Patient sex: M
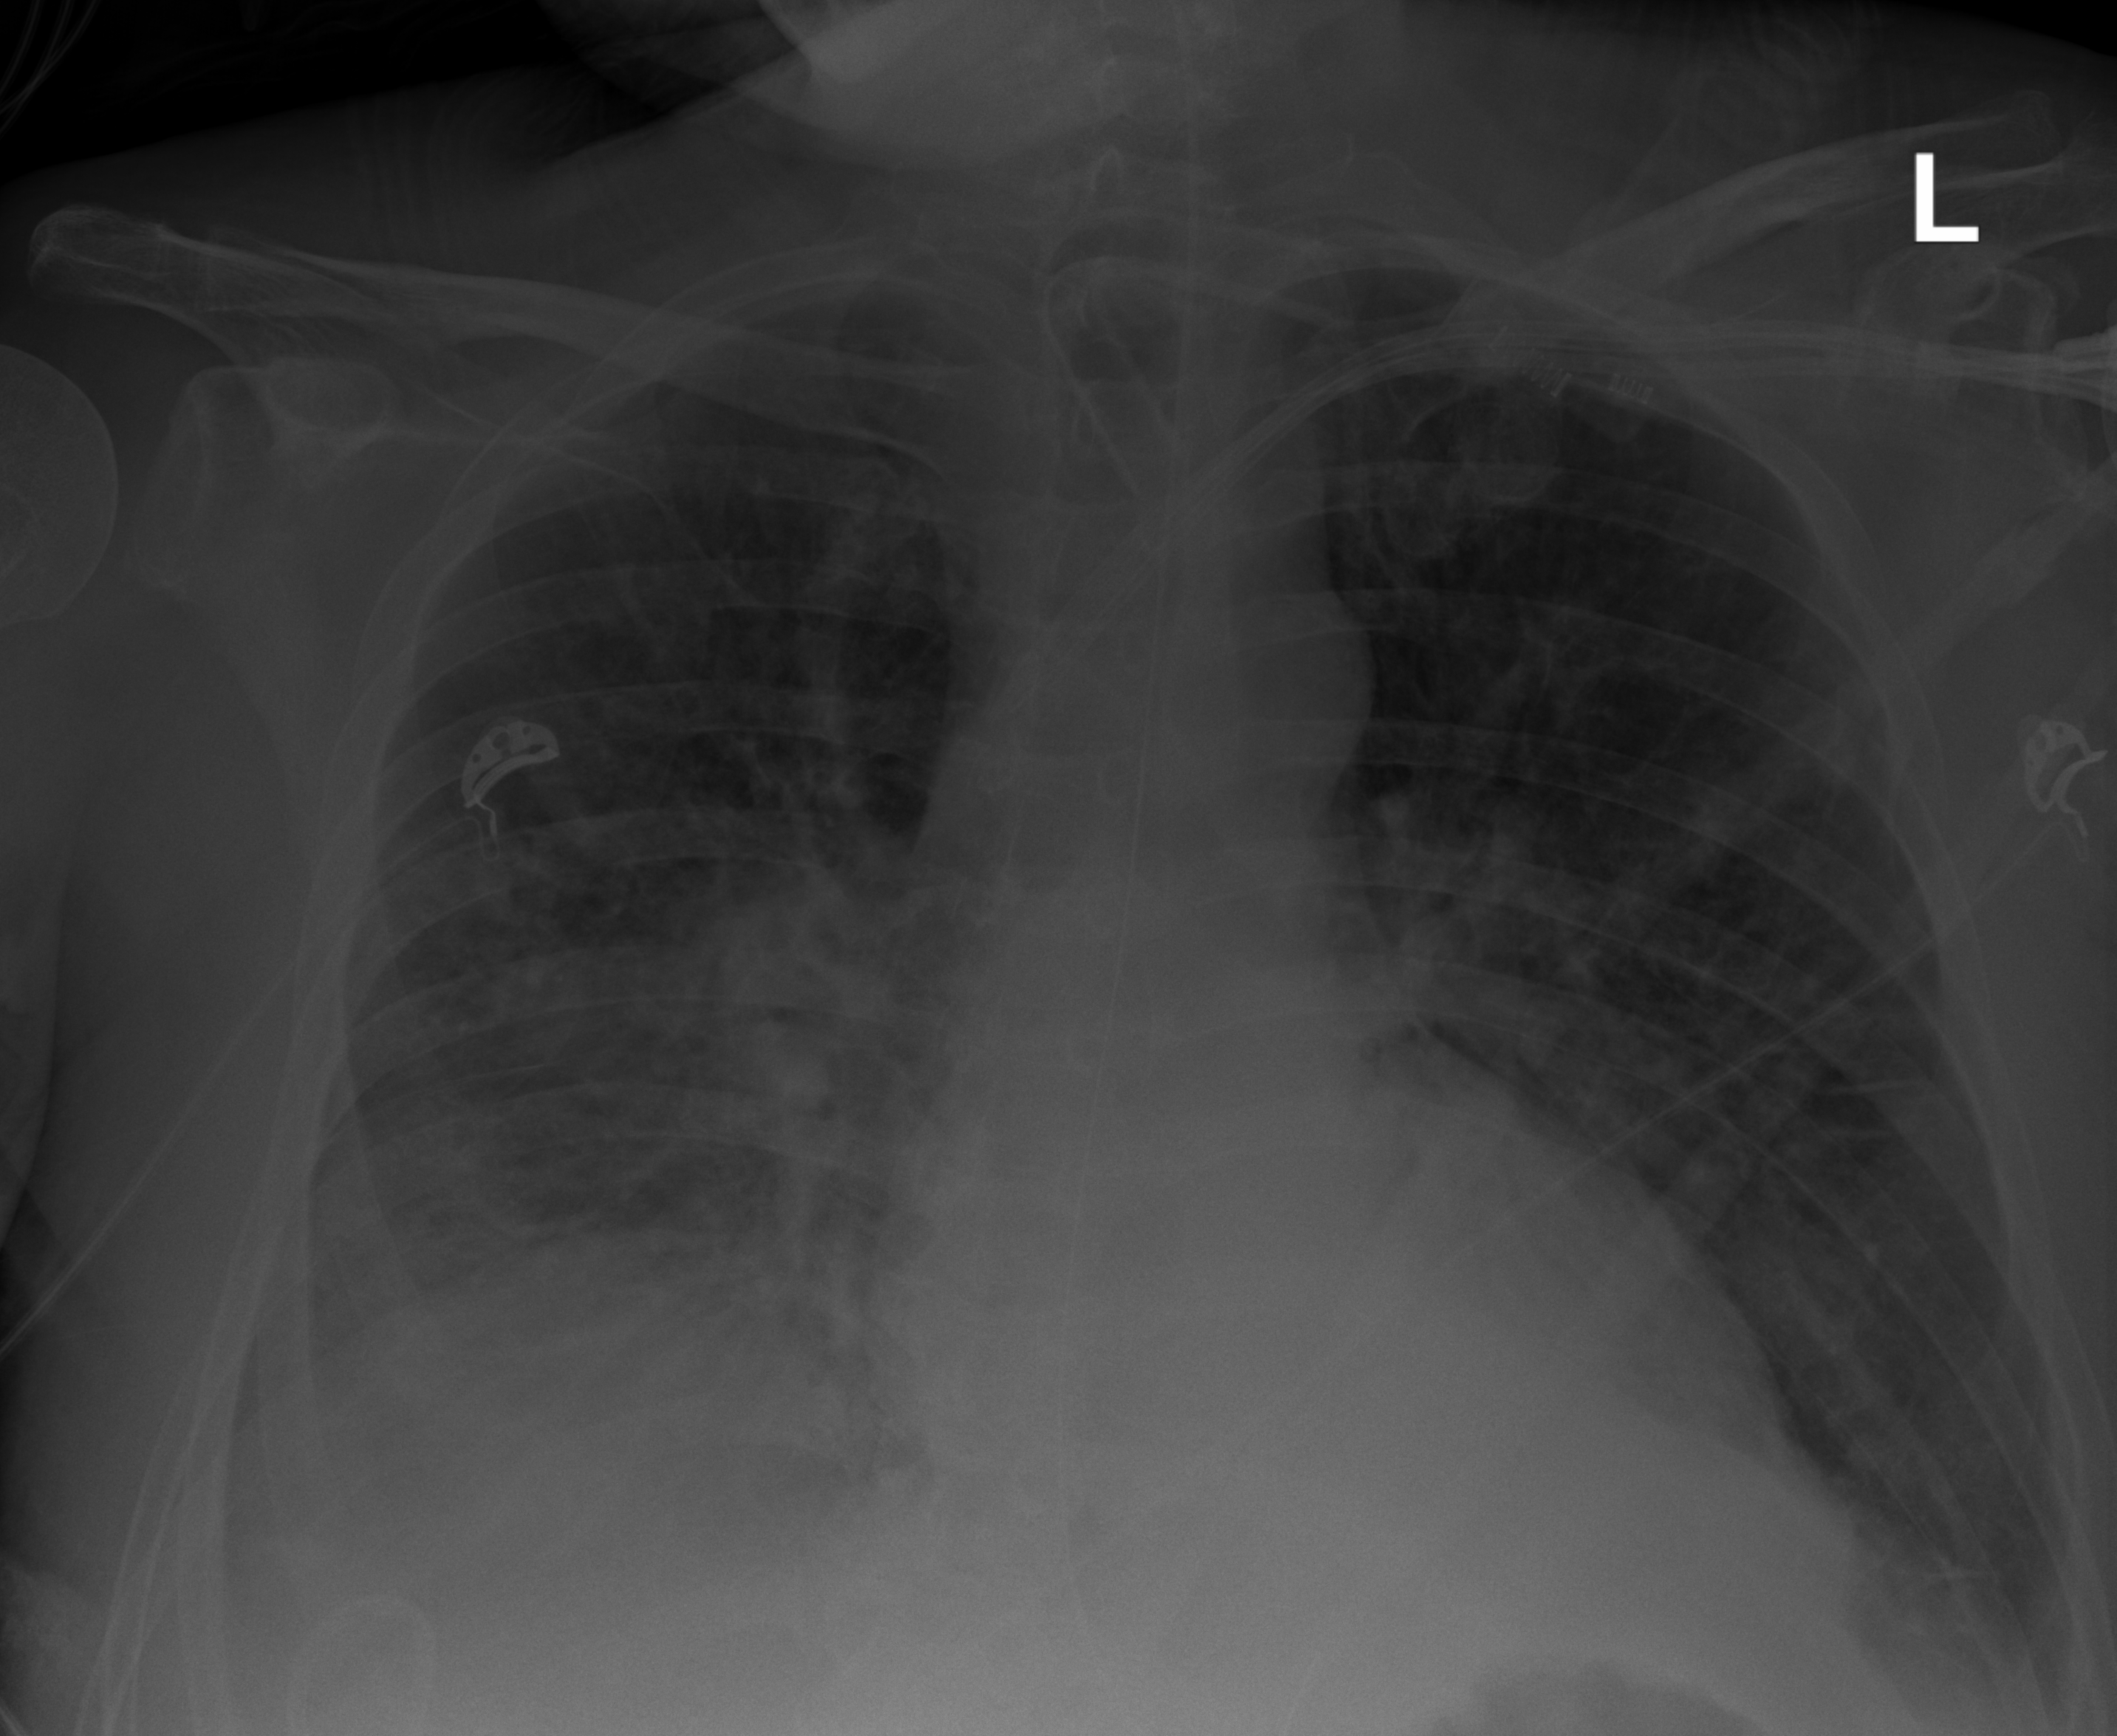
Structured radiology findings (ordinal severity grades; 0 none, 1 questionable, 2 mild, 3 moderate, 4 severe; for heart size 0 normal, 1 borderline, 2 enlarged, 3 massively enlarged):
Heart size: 2
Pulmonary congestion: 0
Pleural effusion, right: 2
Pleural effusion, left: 2
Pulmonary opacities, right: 3
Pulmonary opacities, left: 2
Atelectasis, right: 3
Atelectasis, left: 2